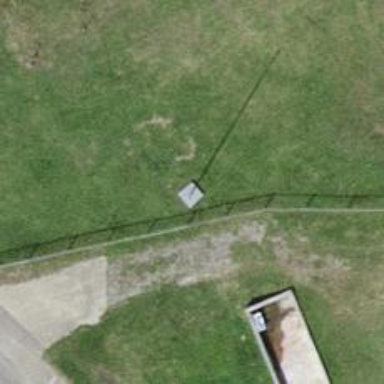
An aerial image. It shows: Flagpole which is man-made.